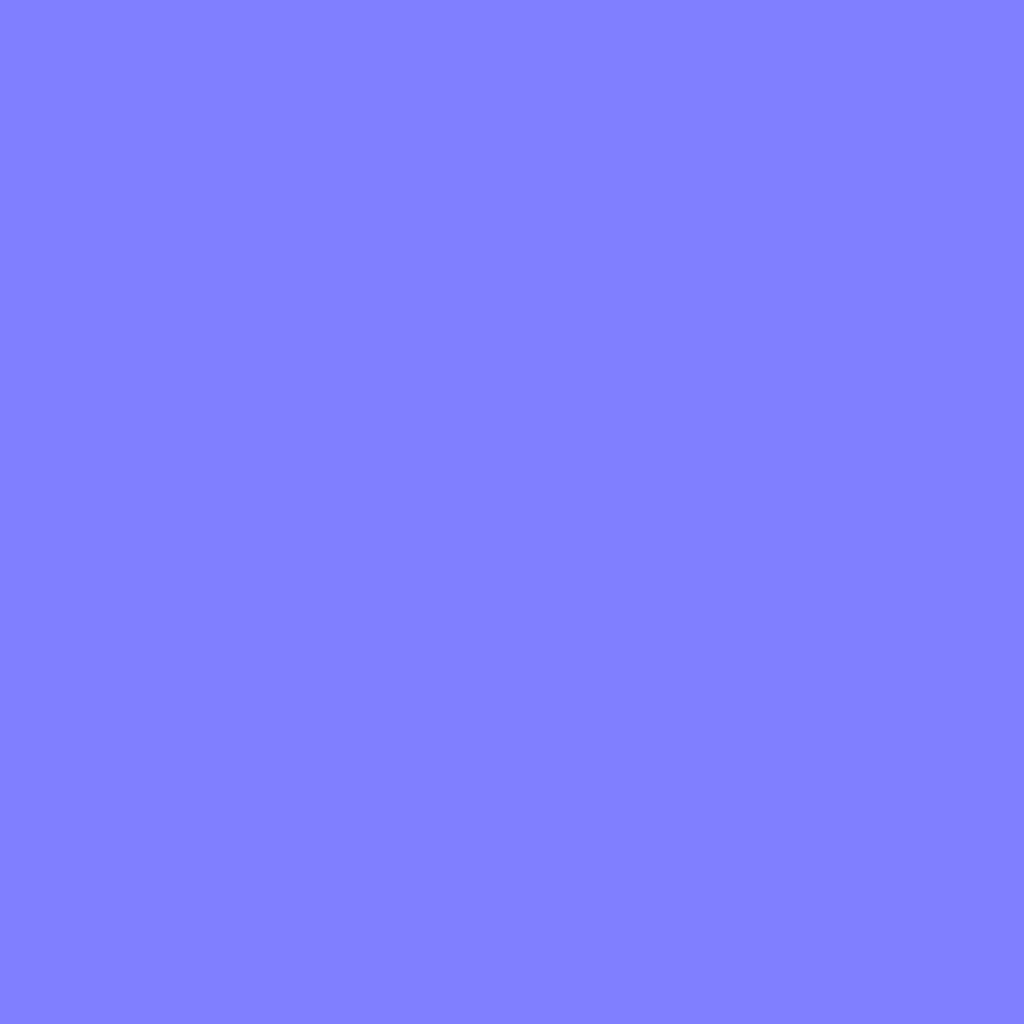
Texture map type: NormalDX